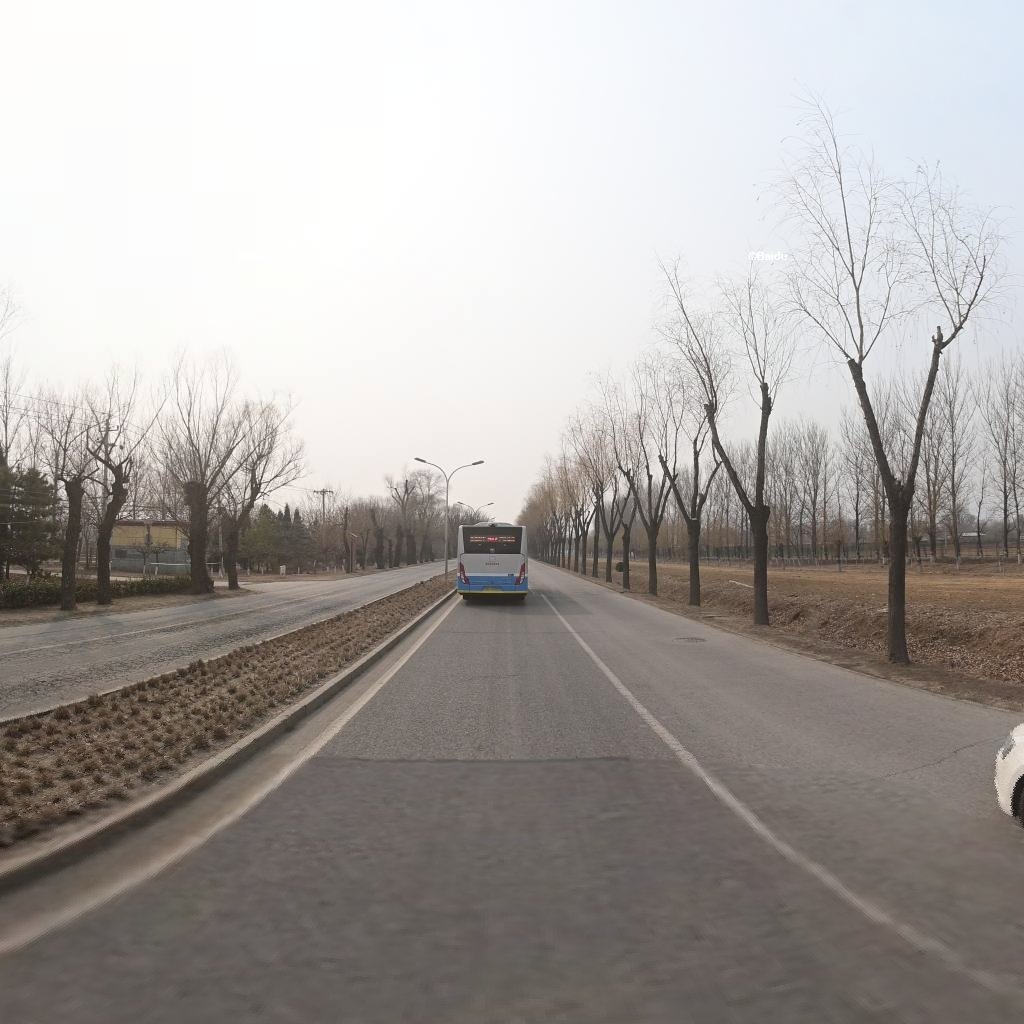
Region: Haidian
Road damage annotations: alligator crack, transverse crack, manhole cover, transverse crack